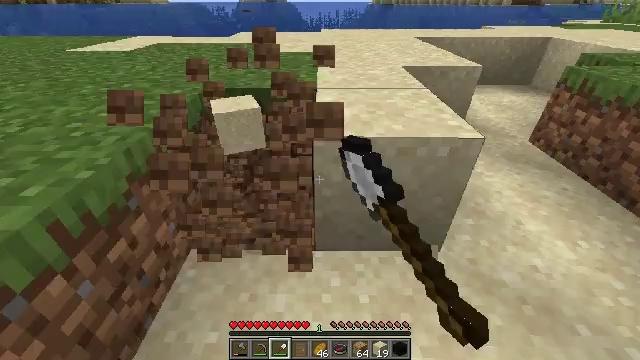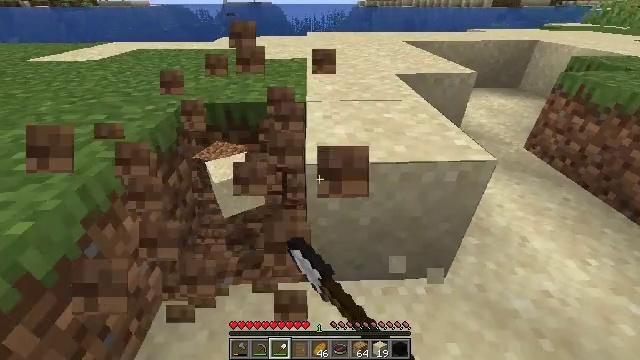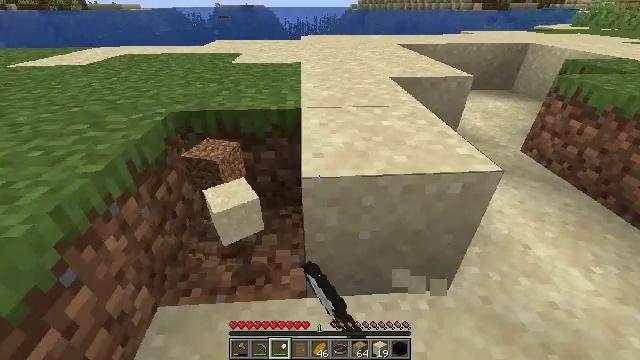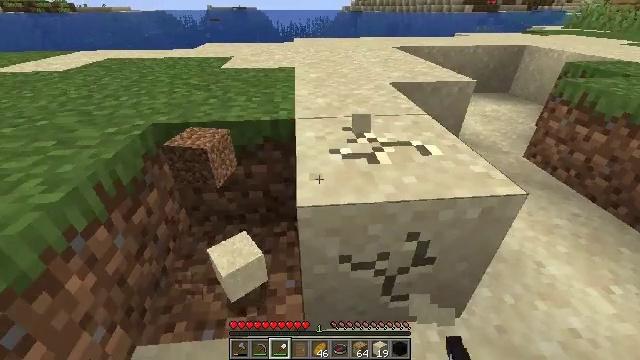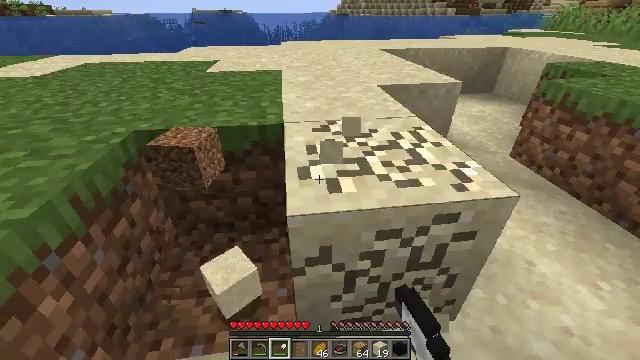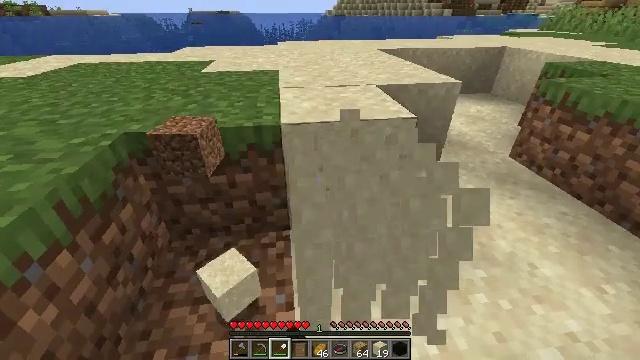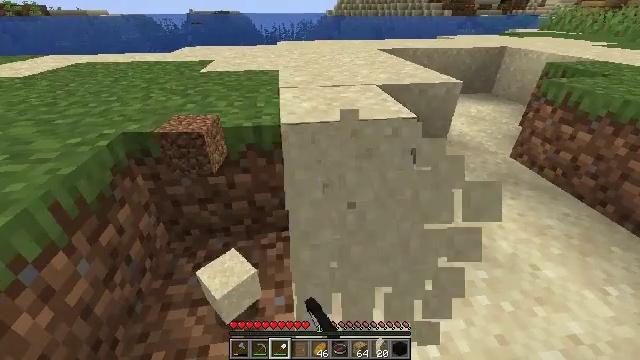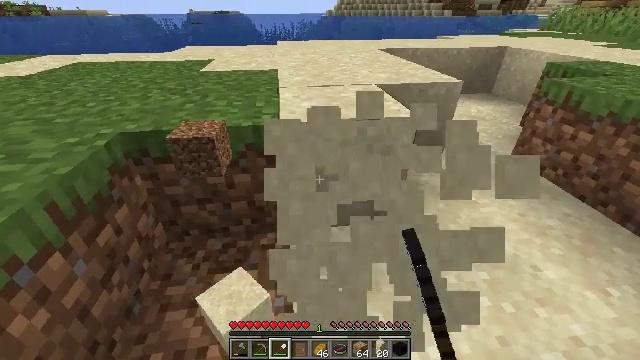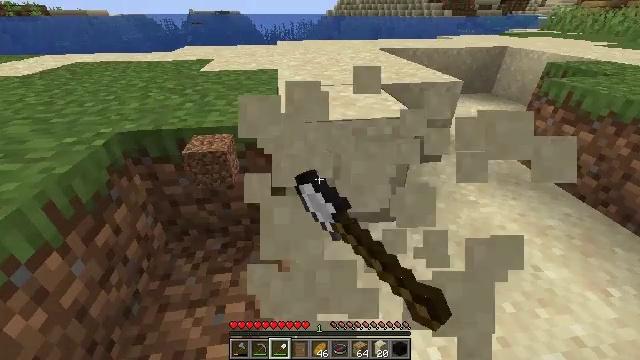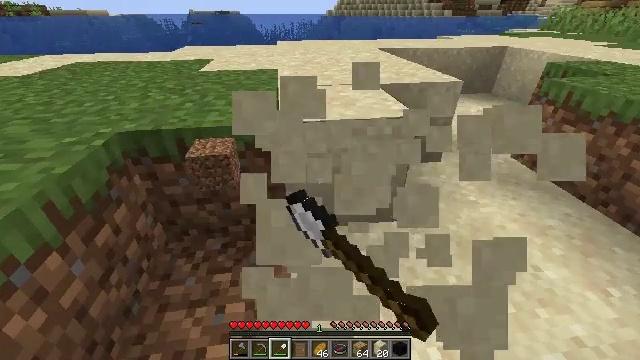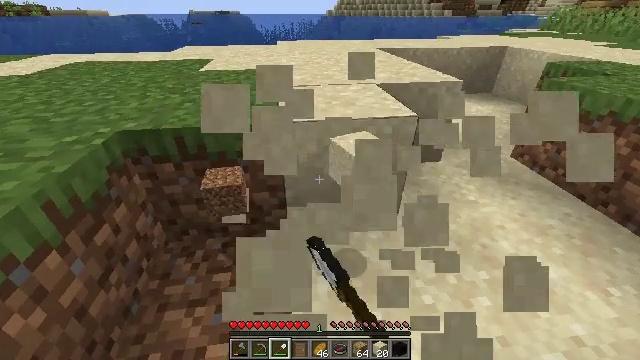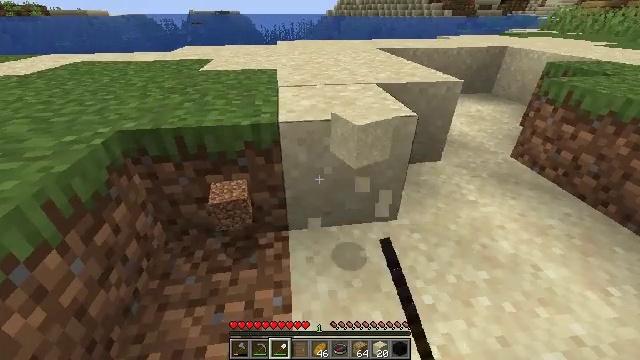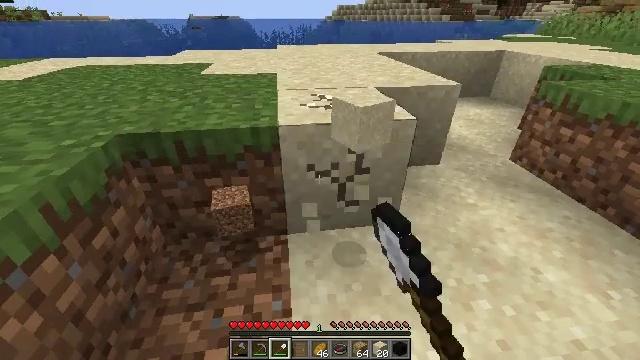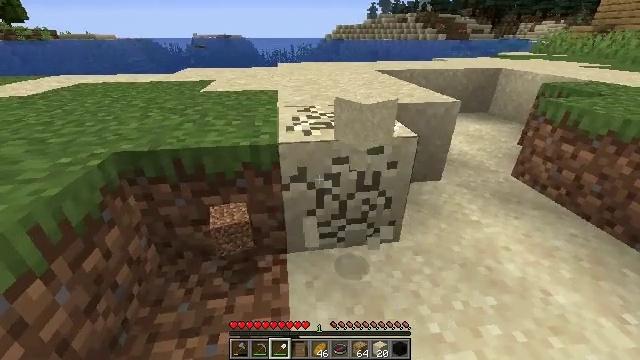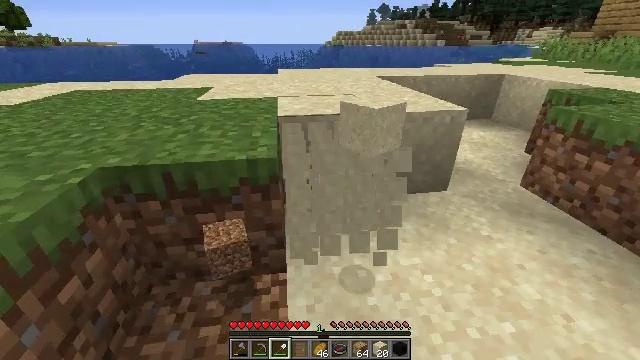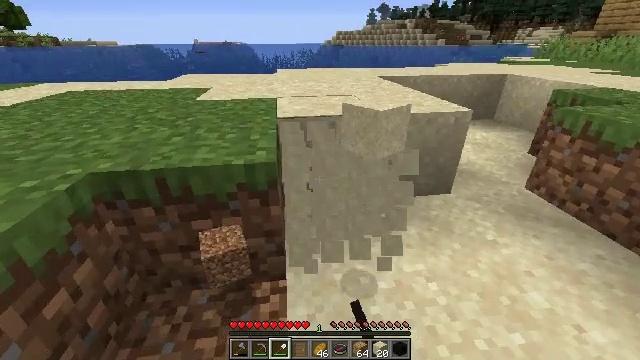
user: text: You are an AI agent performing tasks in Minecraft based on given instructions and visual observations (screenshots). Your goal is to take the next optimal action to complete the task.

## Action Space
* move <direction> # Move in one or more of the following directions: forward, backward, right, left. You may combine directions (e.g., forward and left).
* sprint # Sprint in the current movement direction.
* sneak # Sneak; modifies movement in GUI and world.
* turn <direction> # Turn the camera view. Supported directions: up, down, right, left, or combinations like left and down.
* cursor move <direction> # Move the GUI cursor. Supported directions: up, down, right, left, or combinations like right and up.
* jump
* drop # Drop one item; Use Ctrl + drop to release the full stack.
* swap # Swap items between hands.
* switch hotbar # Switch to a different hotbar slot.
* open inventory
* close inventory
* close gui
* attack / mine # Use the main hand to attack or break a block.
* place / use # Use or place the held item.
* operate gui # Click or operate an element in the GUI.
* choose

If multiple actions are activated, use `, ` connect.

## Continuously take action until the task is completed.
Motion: motion action
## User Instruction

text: Gather sand from the desert.
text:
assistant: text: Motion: move forward, turn right, attack / mine
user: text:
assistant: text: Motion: move forward, turn right, attack / mine
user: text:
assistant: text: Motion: turn right, attack / mine
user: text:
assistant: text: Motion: turn right, attack / mine
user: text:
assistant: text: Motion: attack / mine
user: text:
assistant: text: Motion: attack / mine
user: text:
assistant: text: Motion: attack / mine
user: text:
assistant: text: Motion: attack / mine
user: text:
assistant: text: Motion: attack / mine
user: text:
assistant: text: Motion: attack / mine
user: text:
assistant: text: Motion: attack / mine
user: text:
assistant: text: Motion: attack / mine
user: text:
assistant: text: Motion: move forward, turn up, attack / mine
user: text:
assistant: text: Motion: move forward, turn up, attack / mine
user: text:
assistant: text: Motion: move forward, attack / mine
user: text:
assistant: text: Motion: move forward, attack / mine
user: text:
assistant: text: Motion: attack / mine
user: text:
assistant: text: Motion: attack / mine
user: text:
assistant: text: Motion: turn right, attack / mine
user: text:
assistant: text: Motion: turn right and down, attack / mine
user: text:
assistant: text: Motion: turn right, attack / mine
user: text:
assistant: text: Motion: move forward, turn right, attack / mine
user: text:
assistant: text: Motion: move forward, attack / mine
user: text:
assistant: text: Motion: move forward, attack / mine
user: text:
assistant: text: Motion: attack / mine
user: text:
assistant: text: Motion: attack / mine
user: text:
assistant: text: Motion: attack / mine
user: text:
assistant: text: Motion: attack / mine
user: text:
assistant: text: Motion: turn right, attack / mine
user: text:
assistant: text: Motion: turn right, attack / mine